Question: So I have followed this example to an absolute tee: <URL>
But yet it gives me an error:
'''
Warning (2): Invalid argument supplied for foreach() [APP\Model\Cart.php, line 38]
'''
Which relates to:
'''
public function getCount() {
$allProducts = $this->read();
if (count($allProducts)<1) {
return 0;
}
$count = 0;
foreach ($allProducts as $product) {
debug($product);
$count=$count+$product;
}
return $count;
}
'''
What makes it even more infuriating is that in the first place it was working properly. Then something happened, I do not know what. It now refuses to work. My database is correct, everything is correct.
I just don't understand I have been stuck on this for so hours upon hours
---
And also, it must be related, whenever I try to access my shopping car(CartsController)t it gives me:
'''
Error: syntax error, unexpected 'class' (T_CLASS)
'''
Here is a picture of everything, that line of errors abovwe is when i click on add to cart. And when I click on shopping cart, it gets me the snytax error about unexpected class

Cart.php
'''
<?php
App::uses('AppModel', 'Model');
App::uses('CakeSession', 'Model/Datasource');
class Cart extends AppModel {
public $useTable = false;
/*
* add a product to cart
*/
public function add($productId) {
$allProducts = $this->read();
if (null!=$allProducts) {
if (array_key_exists($productId, $allProducts)) {
$allProducts[$productId]++;
} else {
$allProducts[$productId] = 1;
}
} else {
$allProducts[$productId] = 1;
}
$this->save($allProducts);
}
/*
* get total count of products
*/
public function getCount() {
$allProducts = $this->find('all');
if (count($allProducts)<1) {
return 0;
}
$count = 0;
foreach ($allProducts as $product) {
$count=$count+$product;
}
return $count;
}
/*
* save data to session
*/
public function save($data) {
return CakeSession::write('cart',$data);
}
/*
* read cart data from session
*/
public function read() {
return CakeSession::read('cart');
}
'''
}
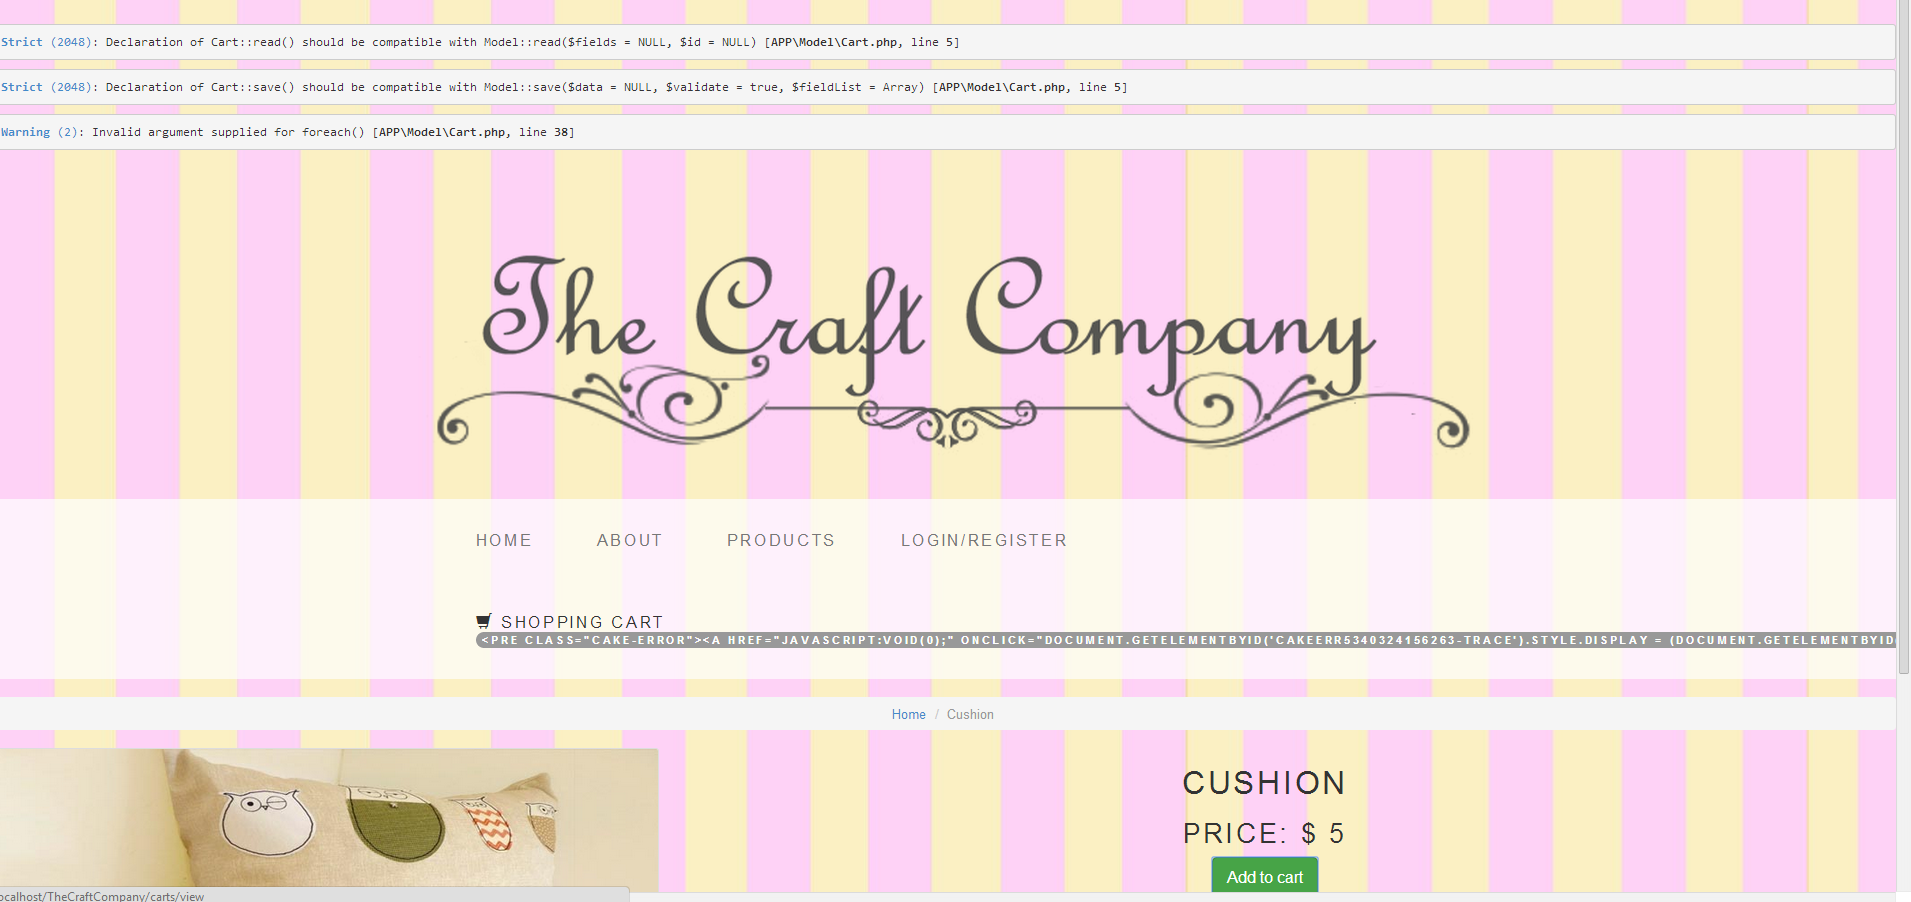
Answer: You seem to be mixing up model methods. The <URL> as it requires an id, either by setting it to the model:
'''
$this->id = 2;
$this->read();
'''
Or by setting it as second argument:
'''
$this->read(null, 2);
'''
But, by the look of it, you're trying to fetch a count of all your products, which can be obtained much simpler with the <URL>. Your model method can be as skinny as this:
'''
public function getCount() {
return $this->find('count');
}
'''
Should give you the desired results.